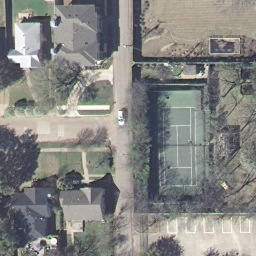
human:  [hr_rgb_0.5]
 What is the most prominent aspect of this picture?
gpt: tennis court